一年级 · 立体几何学

(1) 4

(2) 5

(3) 6
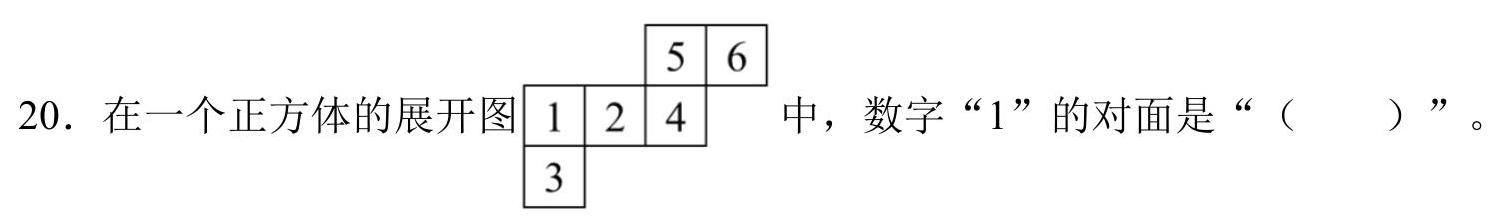
答案: 详解(1)